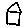
Label: house